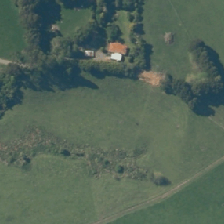
Land cover: indigenous_forest